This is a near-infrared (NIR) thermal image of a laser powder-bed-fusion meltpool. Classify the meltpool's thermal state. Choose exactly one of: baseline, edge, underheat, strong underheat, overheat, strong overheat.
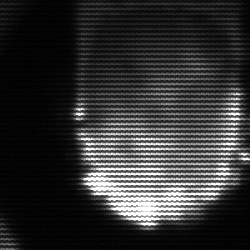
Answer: baseline